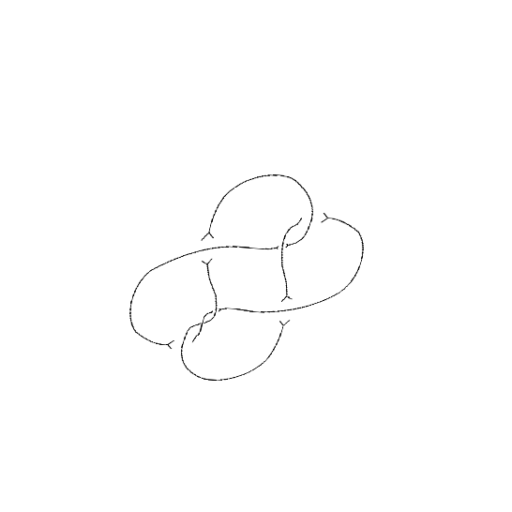
Crossing number: 7